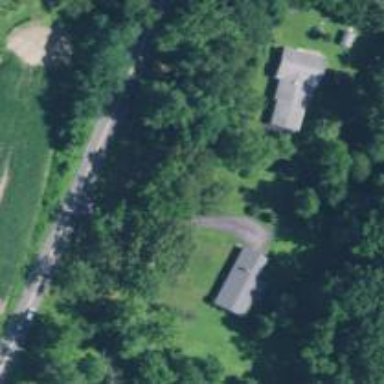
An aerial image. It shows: Driveway leading to service road.